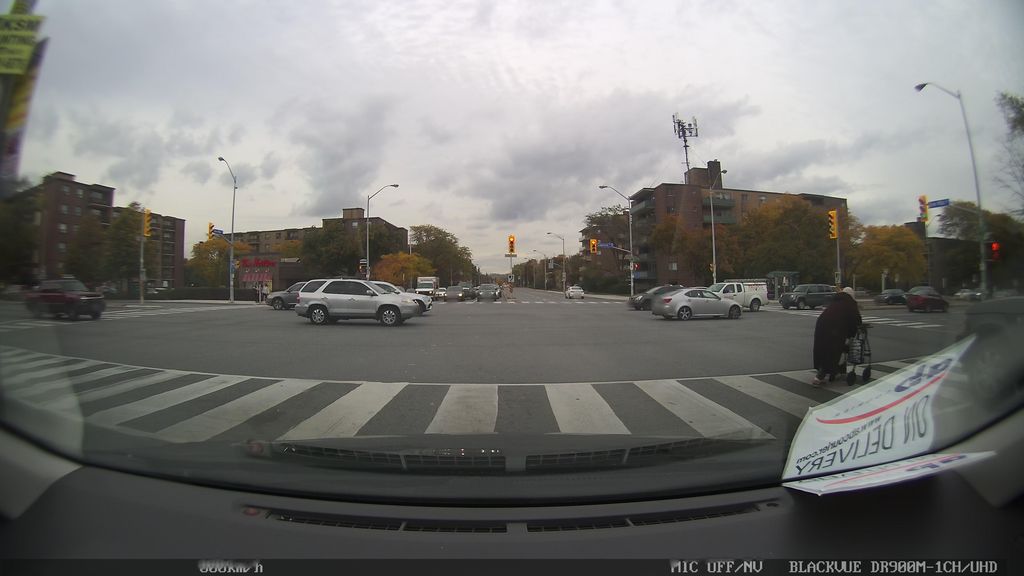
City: toronto